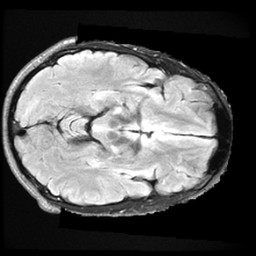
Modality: FLAIR
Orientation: axial
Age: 33
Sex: male
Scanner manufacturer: ge
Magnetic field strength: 3 T
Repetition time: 11 s
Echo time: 0.1497 s